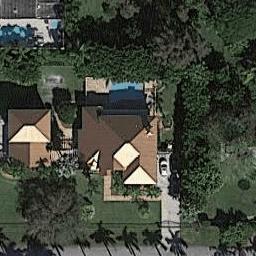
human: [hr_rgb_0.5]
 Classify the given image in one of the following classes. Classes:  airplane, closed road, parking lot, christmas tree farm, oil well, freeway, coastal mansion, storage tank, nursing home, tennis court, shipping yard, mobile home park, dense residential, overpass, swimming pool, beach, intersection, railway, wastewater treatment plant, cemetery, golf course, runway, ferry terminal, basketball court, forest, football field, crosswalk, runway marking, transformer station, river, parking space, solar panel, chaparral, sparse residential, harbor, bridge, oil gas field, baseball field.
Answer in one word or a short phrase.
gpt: coastal mansion